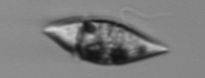
Label: Amphidinium